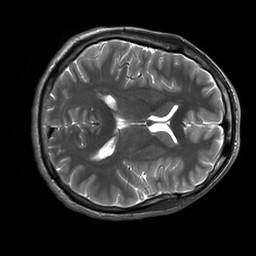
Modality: T2w
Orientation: axial
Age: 24
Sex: male
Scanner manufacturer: siemens
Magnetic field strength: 3 T
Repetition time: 8.53 s
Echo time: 0.091 s